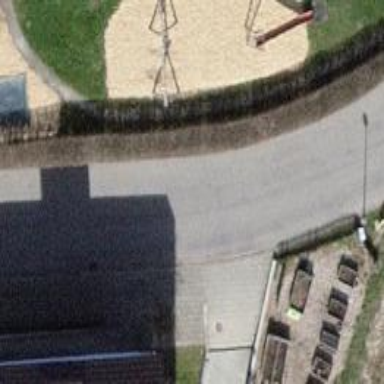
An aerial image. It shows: Residential road with asphalt surface and designated cycle lane on the left.